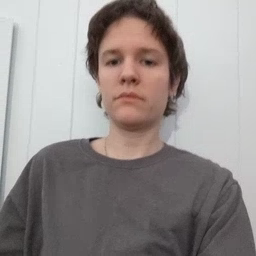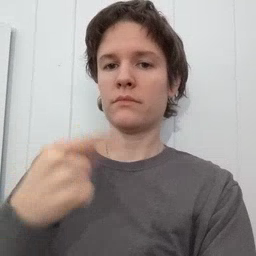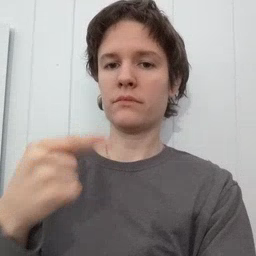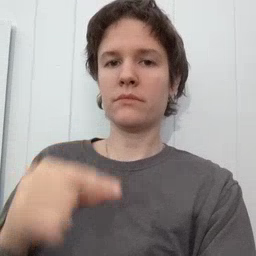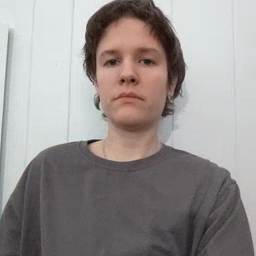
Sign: green